Question: I am using 'ProGuard' in Android to obfuscate my code. My application uses the Android Bluetooth API and the following is a portion of my entire code snippet
'''
import android.app.Activity;
import android.bluetooth.BluetoothAdapter;
import android.os.Bundle;
import android.widget.Toast;
public class MainActivity extends Activity {
private BluetoothAdapter mBluetoothAdapter;
@Override
protected void onCreate(Bundle savedInstanceState) {
super.onCreate(savedInstanceState);
setContentView(R.layout.activity_main);
mBluetoothAdapter = BluetoothAdapter.getDefaultAdapter();
// If the adapter is null, then Bluetooth is not supported
if (mBluetoothAdapter == null) {
Toast.makeText(this, "Bluetooth is not available", Toast.LENGTH_LONG).show();
finish();
return;
}
//more code over here
}
'''
When I enabled ProGuard and tried obfuscating my code I see the following output using the 'Java decompiler'

My question is why isn't the 'BluetoothAdapter' class obfuscated. Why doesn't ProGuard add its own naming to the default classes like 'BluetoothAdapter'. Do I need to add any arguments to the configuration file in order to obfuscate the adapter class or is this not possible?
Please help me solve this problem
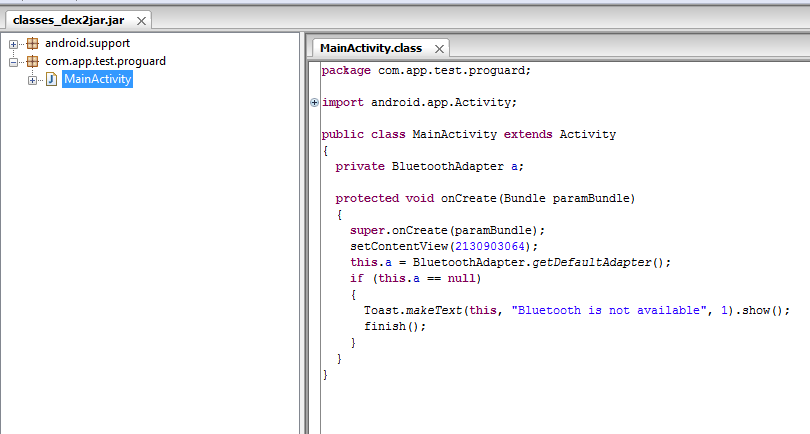
Answer: The 'BluetoothAdapter' class is part of the android API ('android.bluetooth.BluetoothAdapter'), proguard cannot obfuscate references to it otherwise the VM wouldn't have any way to know that you are using this class. The obfuscation is only done on your classes, without tampering with classes you don't control.